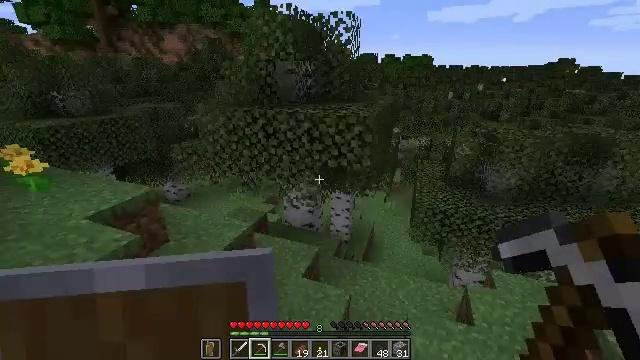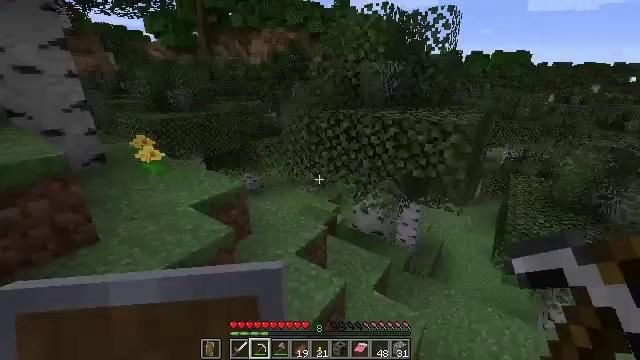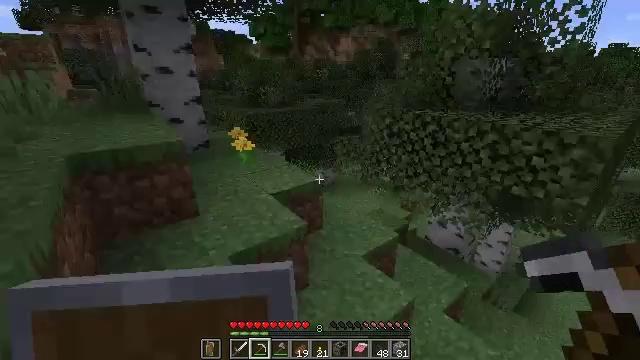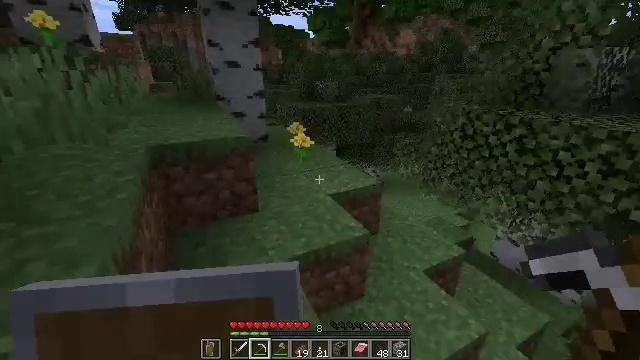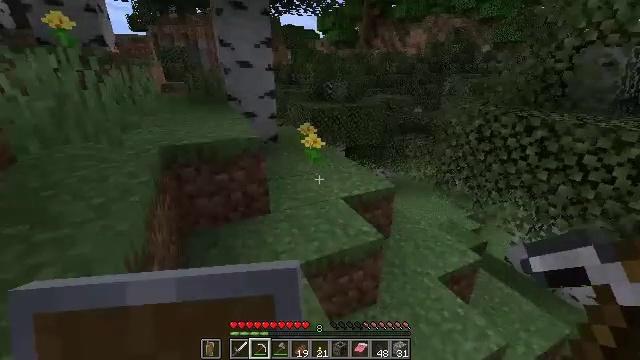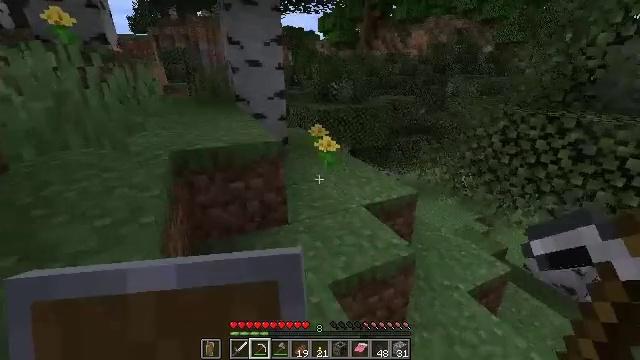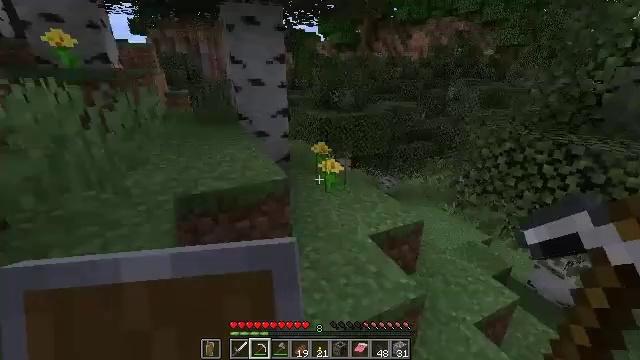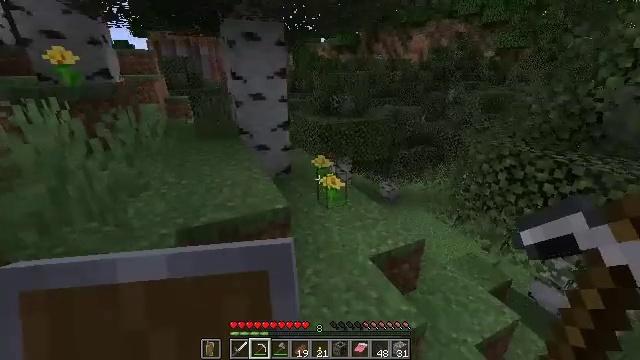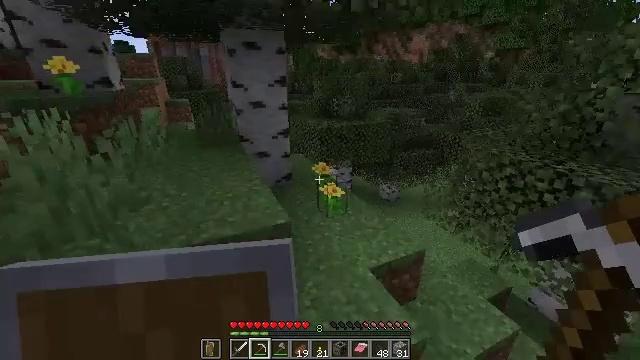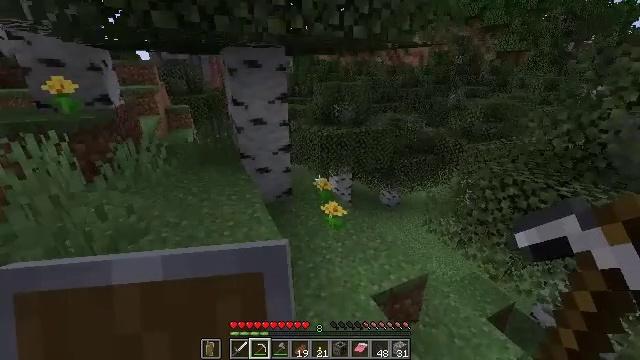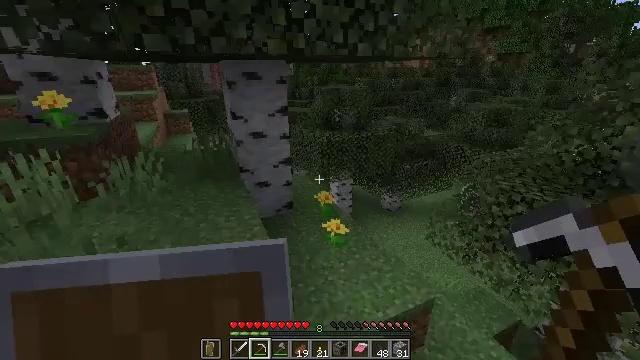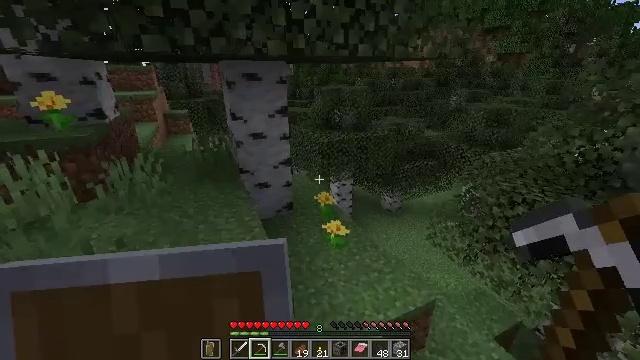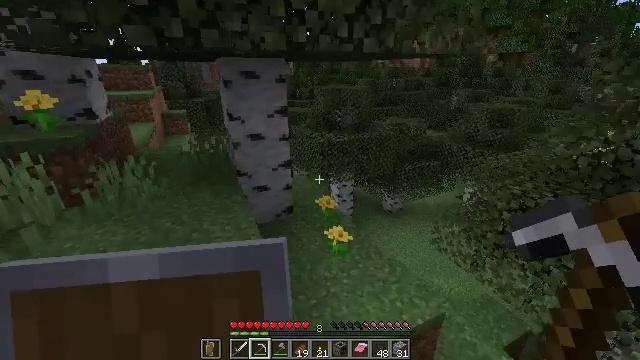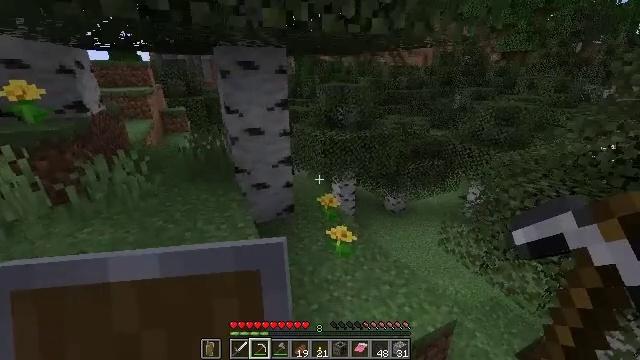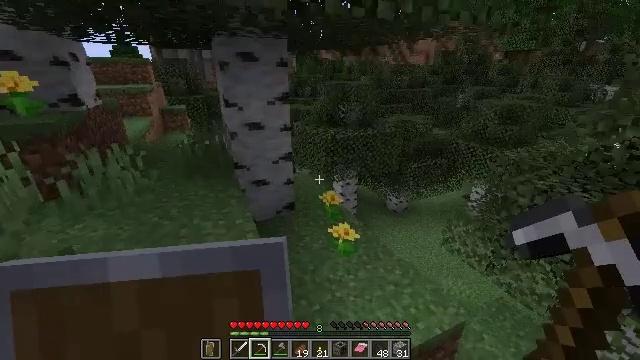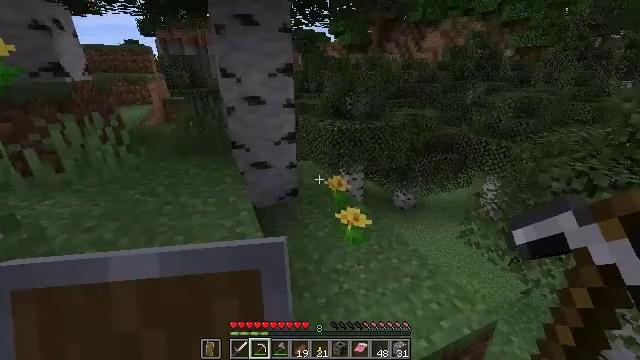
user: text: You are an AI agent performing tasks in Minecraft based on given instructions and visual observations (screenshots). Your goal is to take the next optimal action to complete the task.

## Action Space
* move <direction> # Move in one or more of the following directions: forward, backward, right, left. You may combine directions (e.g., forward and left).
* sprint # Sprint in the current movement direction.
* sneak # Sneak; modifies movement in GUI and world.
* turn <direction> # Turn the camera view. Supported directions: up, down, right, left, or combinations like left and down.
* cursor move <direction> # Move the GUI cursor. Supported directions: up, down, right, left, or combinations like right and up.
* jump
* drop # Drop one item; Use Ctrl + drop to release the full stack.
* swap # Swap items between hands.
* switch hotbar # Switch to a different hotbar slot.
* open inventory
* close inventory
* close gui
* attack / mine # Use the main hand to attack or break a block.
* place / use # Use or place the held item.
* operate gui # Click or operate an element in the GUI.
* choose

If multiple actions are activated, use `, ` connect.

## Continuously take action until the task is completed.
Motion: motion action
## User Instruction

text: Remove birch leaves from trees.
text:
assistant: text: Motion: move forward and move left, turn left
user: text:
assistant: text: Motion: move forward and move left, turn left
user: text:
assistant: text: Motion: move forward and move left, turn left and down
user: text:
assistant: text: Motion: move forward and move left, turn left
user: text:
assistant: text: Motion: move forward and move left
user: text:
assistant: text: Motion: move forward, jump
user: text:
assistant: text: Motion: move forward, jump
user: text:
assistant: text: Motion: move forward, jump
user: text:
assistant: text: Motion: move forward, jump
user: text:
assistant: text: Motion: move forward, jump
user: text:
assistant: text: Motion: move forward
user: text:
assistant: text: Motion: move forward
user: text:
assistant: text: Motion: move forward
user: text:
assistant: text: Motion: move forward
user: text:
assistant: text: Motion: move forward, turn left
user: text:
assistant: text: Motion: move forward
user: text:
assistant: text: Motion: move forward
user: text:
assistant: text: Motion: move forward
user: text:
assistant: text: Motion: move forward and move right
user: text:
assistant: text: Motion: move forward and move right
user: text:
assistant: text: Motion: move forward and move right, turn left
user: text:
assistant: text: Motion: move forward and move right
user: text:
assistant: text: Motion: move forward and move right
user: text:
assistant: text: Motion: move forward
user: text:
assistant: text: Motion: move forward
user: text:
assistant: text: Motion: move forward
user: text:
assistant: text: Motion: move forward
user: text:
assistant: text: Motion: move forward
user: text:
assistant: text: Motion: move forward
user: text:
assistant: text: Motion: move forward, sprint